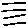
Label: line